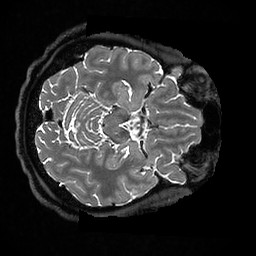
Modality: T2w
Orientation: axial
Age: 37
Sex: male
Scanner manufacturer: ge
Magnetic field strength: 3 T
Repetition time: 3.202 s
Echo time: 0.06663 s